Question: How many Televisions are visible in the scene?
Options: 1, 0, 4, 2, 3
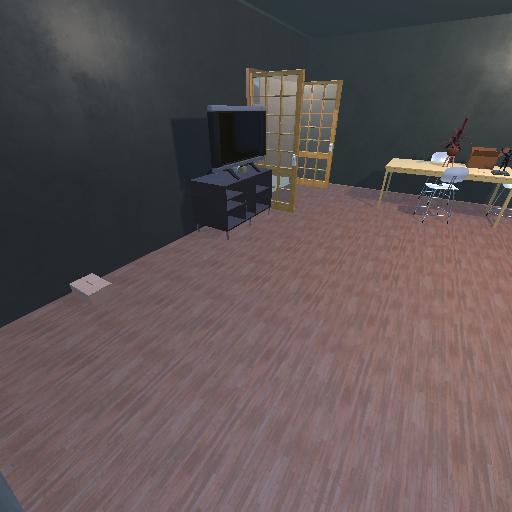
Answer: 1